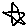
Label: star